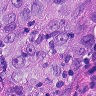
Metastatic tissue present: yes